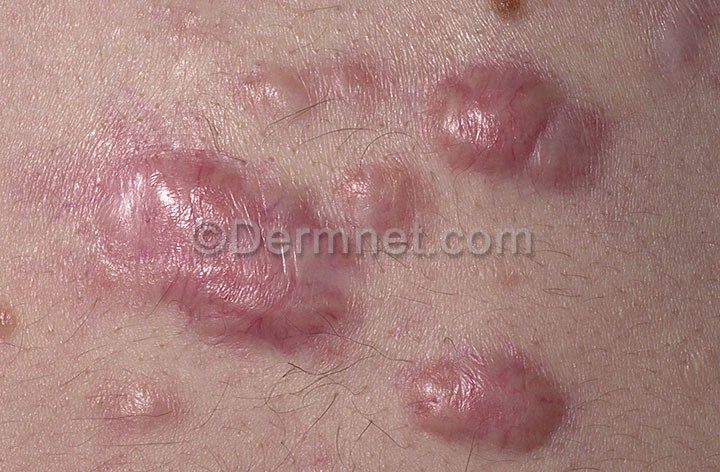
Disease: Seborrheic Keratoses and other Benign Tumors